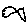
Label: fish